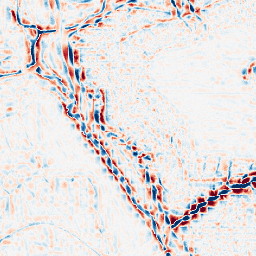
Category: wavelet
Decomposition family: wavelet_biorthogonal
Decomposition parameters: wavelet: bior2.4
level: 3
Upsampling method: cubic_catmull_rom
Upsampling parameters: scale: 8
Upsampling scale: 8